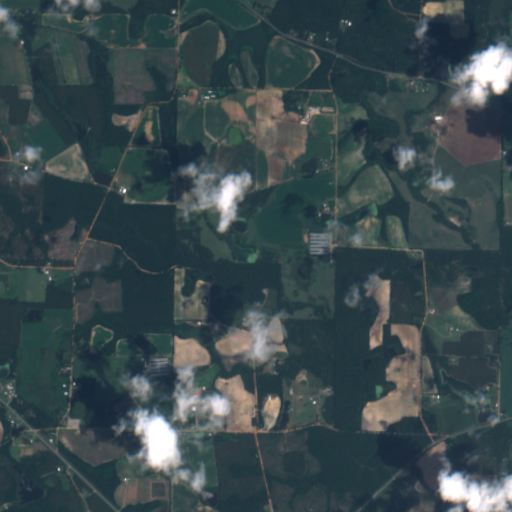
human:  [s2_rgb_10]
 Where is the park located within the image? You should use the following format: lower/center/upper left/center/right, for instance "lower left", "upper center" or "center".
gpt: The park is located in the lower left of the image.
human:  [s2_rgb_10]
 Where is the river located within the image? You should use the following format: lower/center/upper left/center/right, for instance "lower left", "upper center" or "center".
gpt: The river is located in the lower of the image.
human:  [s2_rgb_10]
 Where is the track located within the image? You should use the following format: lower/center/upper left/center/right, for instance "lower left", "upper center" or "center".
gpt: There is no track in the image.